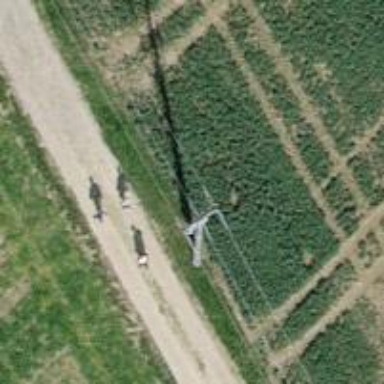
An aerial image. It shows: Concrete power pole.